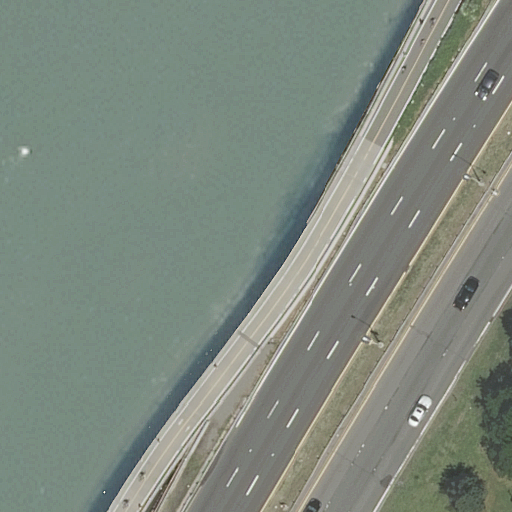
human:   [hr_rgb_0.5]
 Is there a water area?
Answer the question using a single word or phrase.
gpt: yes

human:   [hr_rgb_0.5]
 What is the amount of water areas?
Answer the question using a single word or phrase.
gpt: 1

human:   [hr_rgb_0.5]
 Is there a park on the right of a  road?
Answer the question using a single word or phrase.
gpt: yes

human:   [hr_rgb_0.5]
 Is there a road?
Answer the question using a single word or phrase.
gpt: yes

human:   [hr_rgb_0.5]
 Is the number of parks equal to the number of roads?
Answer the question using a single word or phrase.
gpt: no

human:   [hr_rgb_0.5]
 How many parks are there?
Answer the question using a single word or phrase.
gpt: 2

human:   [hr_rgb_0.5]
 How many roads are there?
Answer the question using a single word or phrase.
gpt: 3

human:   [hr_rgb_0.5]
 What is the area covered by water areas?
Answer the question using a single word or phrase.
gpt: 5543m2

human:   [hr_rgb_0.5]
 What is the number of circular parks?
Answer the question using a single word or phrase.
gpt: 0

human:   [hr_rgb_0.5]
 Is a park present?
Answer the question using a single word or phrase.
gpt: yes

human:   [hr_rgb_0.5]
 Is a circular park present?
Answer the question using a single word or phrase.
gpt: no

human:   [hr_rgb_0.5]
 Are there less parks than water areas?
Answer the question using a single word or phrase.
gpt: no

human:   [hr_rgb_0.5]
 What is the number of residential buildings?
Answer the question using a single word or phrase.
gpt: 0

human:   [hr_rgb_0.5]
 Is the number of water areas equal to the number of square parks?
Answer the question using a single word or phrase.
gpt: no

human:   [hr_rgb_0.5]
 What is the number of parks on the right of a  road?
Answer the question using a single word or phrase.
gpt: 2

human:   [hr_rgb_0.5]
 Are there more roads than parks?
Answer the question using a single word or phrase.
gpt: yes

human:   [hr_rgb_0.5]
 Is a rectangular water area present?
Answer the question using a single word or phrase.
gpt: no

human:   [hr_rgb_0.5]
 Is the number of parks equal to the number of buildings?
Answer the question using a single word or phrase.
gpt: no

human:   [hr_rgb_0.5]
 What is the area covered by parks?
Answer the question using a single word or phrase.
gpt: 615m2

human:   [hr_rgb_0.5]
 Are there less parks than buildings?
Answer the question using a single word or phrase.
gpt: no

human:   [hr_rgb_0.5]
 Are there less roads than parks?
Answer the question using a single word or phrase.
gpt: no

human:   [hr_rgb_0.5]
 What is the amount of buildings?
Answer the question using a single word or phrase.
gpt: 0

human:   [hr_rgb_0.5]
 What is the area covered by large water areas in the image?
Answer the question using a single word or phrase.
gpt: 5543m2

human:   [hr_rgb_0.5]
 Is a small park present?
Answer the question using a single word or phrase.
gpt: no

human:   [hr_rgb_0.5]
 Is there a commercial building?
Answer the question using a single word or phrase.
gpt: no

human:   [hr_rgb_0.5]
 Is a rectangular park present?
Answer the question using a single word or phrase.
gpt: yes

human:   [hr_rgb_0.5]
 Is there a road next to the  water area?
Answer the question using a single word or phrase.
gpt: yes

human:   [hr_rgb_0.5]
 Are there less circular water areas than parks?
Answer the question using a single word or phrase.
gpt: yes

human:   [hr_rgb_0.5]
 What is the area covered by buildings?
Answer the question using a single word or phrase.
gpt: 0m2

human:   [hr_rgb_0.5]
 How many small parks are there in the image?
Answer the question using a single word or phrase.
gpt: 0

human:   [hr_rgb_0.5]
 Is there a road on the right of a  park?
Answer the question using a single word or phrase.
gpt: no

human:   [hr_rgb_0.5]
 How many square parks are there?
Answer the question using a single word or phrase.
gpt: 0

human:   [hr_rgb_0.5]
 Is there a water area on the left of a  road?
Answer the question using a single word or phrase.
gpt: yes

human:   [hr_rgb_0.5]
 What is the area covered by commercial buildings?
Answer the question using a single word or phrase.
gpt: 0m2

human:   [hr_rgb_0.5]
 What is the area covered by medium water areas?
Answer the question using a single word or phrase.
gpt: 0m2

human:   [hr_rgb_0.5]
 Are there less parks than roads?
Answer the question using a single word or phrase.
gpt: yes

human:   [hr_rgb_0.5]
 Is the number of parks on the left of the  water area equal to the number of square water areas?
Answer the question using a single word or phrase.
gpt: yes

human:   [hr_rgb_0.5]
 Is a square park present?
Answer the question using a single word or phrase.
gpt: no

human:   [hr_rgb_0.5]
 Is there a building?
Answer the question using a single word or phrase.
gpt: no

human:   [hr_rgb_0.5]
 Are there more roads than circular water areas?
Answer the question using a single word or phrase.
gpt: yes

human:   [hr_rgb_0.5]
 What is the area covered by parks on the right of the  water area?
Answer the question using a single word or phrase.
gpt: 615m2

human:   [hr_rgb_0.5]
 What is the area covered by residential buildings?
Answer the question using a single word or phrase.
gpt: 0m2

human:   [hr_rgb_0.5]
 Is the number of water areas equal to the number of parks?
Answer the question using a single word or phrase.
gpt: no

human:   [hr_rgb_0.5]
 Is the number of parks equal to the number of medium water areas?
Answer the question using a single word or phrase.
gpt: no

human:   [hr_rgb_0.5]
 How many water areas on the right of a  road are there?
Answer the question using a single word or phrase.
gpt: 0

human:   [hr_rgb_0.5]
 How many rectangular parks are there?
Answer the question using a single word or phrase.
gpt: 2

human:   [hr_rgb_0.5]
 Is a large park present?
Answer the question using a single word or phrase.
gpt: no

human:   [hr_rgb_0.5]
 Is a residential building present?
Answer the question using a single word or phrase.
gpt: no

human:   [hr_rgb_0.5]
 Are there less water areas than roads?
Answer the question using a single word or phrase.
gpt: yes

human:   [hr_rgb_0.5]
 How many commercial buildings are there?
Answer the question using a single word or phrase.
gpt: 0

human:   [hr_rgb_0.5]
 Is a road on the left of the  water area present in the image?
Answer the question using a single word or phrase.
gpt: no

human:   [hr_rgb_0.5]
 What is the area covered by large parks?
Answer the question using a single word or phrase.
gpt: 0m2

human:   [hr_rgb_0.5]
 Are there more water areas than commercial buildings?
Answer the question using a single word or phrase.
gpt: yes

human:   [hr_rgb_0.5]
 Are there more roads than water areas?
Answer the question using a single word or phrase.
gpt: yes

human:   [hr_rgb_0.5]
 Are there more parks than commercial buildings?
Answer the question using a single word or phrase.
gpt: yes

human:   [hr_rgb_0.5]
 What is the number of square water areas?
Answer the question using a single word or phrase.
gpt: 0

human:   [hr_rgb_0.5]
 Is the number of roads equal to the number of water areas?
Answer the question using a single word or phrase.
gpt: no

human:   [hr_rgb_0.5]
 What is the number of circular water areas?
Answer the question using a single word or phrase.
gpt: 0

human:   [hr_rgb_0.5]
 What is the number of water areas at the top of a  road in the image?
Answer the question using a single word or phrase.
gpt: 0

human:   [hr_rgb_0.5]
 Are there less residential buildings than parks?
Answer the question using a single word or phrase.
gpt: yes

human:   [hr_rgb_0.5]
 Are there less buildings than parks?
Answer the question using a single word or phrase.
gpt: yes

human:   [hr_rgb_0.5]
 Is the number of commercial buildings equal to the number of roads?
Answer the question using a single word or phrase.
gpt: no

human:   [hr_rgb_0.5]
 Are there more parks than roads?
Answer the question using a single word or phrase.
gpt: no

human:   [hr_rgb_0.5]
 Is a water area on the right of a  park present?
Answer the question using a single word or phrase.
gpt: no